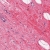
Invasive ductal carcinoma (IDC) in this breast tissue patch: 0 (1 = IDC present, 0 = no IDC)